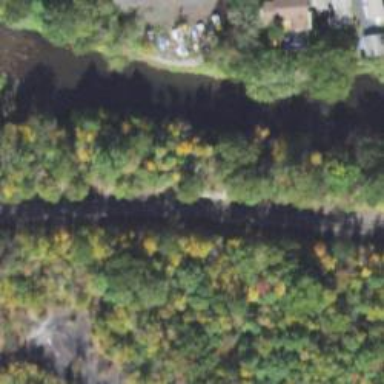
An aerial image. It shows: Bridge supported by abutments.